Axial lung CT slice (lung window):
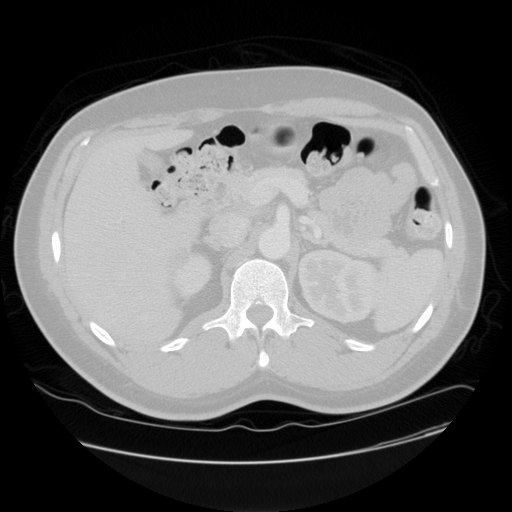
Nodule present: no